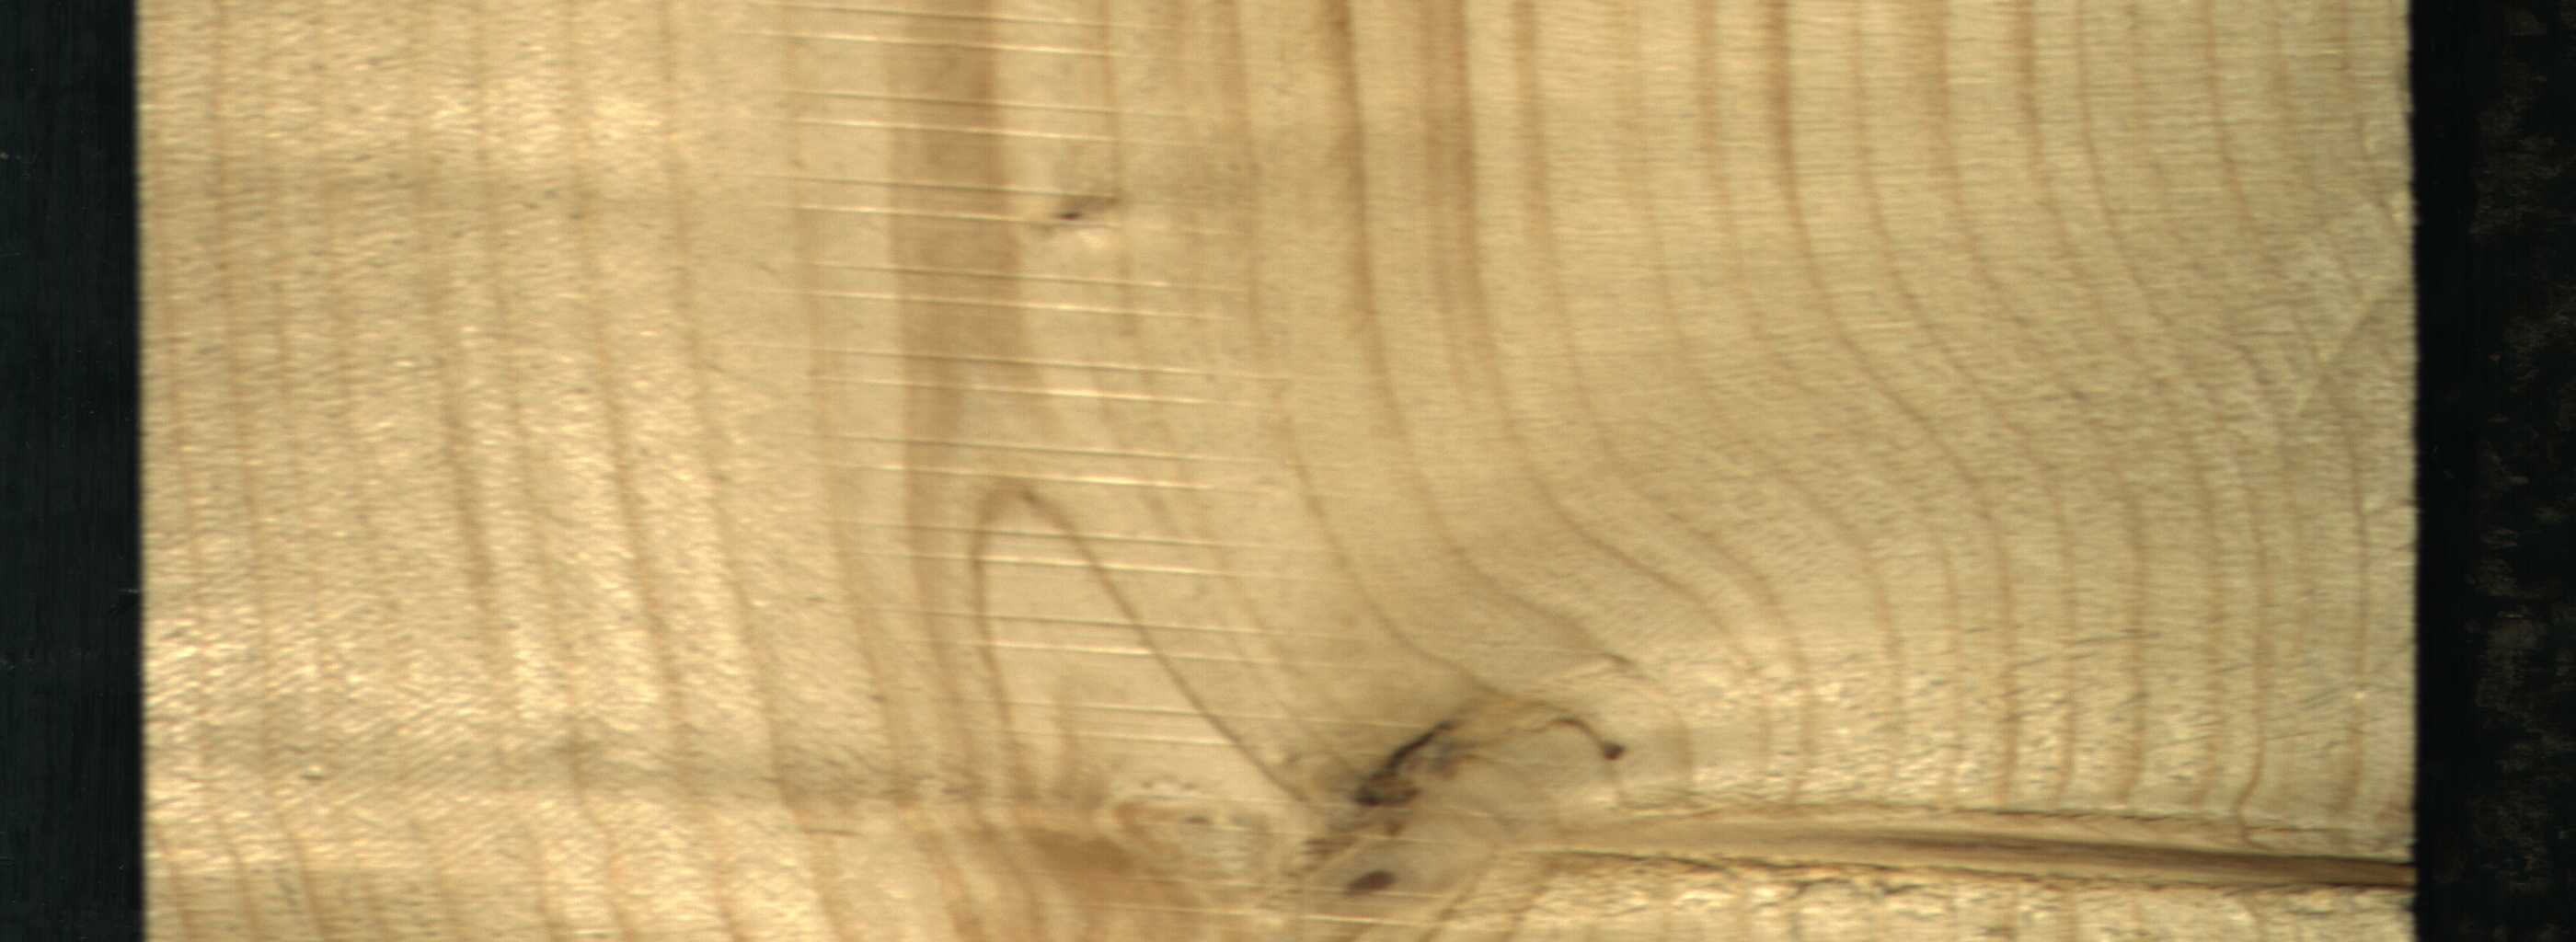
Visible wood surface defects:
Dead_Knot
Dead_Knot
Live_Knot